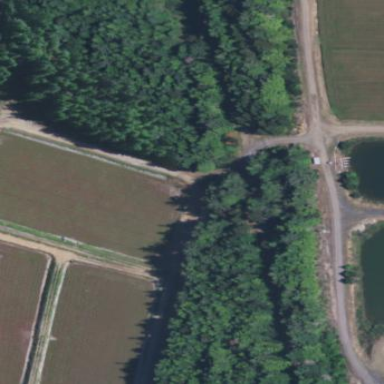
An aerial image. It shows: Farmland with cranberries as the main crop.